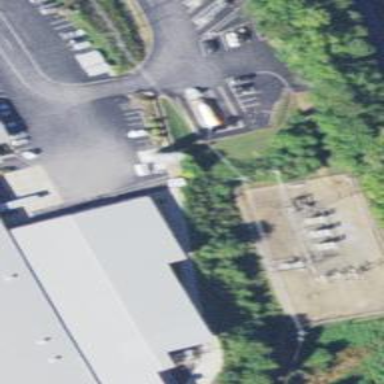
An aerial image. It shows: Industrial substation surrounded by fence.